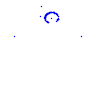
Particle: pion